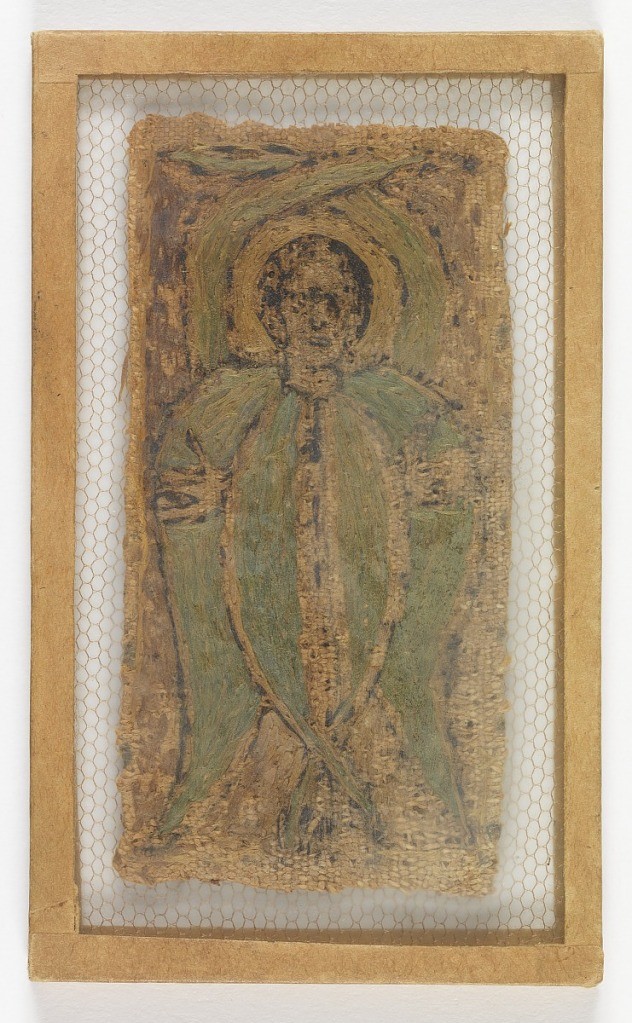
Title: Panel
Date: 7th century
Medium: silk, linen Technique: satin stitch embroidery on plain weave; S-spun linen, untwisted silk
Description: Small vertical panel showing a small haloed figure with short hair, beardless face, spread hands, and two pairs of wings drooping around the body. One pair encloses the halo and cross at the top. Pale green wings, pale gold halo, cream ground outlined in pale gold. Black outlines and details for facial features.